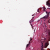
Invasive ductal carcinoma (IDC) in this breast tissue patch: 0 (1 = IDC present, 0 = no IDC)